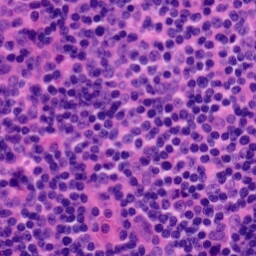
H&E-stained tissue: Tonsil